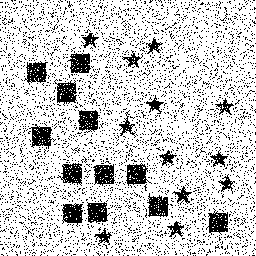
Squares: 12
Triangles: 0
Stars: 12
Total shapes: 24